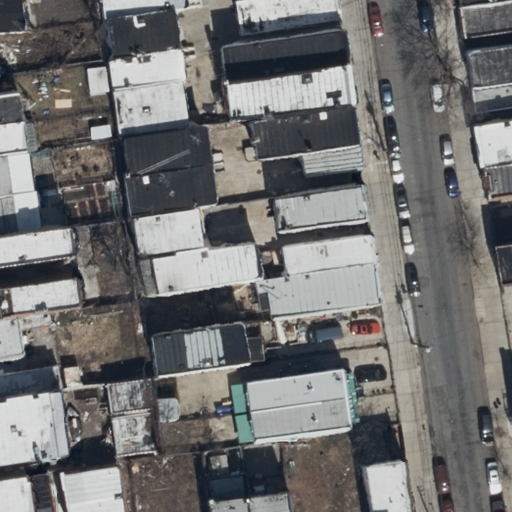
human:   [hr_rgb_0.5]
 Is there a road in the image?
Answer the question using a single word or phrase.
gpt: yes

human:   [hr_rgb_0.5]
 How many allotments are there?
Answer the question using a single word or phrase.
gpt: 0

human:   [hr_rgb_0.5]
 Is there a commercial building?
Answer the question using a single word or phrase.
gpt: no

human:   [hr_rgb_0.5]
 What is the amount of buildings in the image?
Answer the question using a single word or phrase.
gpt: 44

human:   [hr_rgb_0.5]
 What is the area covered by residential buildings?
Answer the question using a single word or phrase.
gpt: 5370m2

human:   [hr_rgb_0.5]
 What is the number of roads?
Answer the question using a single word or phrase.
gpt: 1

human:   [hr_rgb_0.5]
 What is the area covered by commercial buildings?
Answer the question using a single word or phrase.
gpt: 0m2

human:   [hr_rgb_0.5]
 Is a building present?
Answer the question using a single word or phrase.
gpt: yes

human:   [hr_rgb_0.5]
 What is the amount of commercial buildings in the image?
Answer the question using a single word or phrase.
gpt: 0

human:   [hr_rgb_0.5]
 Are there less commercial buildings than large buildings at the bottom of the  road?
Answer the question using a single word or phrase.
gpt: no

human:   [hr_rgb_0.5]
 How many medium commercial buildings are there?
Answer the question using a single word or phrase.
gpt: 0

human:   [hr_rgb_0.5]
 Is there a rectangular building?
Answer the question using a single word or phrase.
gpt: yes

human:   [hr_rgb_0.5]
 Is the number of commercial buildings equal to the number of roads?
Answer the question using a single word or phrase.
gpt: no

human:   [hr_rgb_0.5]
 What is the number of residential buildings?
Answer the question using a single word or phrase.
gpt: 43

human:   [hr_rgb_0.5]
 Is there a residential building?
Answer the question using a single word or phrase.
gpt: yes

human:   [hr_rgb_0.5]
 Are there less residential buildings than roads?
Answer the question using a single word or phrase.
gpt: no

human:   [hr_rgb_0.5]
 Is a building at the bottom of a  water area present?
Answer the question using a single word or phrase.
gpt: no

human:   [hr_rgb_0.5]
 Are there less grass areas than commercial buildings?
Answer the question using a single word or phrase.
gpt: no

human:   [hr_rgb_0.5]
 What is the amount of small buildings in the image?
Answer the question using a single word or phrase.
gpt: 13

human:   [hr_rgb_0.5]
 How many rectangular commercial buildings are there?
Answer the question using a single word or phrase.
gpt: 0

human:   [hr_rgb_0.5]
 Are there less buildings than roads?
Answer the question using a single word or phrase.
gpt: no

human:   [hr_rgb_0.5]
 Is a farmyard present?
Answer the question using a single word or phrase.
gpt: no

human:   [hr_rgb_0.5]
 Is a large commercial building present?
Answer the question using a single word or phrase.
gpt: no

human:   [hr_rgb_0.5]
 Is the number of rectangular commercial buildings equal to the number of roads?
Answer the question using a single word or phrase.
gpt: no

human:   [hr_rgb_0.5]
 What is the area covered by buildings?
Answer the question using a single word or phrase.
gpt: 5804m2

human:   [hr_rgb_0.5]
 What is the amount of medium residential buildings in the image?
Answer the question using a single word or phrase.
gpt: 30

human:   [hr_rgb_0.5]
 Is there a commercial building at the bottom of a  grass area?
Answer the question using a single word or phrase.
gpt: no

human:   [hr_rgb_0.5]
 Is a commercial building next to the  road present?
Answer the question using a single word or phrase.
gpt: no

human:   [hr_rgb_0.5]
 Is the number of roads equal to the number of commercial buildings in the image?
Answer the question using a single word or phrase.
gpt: no

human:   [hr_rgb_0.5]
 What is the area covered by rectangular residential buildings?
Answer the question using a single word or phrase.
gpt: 3725m2

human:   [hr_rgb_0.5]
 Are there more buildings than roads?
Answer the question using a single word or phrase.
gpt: yes

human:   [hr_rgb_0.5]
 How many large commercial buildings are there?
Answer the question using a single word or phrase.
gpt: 0

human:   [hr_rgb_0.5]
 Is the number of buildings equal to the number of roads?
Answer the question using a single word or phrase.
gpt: no

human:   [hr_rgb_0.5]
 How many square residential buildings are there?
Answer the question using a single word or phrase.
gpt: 0

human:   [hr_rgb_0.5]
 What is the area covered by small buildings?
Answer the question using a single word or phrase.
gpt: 857m2

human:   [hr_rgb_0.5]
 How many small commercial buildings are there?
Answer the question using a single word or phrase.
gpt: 0

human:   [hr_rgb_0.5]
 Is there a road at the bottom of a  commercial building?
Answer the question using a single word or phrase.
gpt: no

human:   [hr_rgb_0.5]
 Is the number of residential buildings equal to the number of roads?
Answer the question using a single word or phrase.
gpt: no

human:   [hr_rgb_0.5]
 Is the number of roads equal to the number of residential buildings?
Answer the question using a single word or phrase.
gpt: no

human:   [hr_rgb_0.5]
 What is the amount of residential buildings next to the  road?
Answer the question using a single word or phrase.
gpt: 43

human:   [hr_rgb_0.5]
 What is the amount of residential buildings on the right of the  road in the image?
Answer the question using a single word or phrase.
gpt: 7

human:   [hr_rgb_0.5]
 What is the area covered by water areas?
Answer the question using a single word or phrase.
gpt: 0m2

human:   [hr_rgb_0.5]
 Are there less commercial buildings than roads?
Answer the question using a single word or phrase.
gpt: yes

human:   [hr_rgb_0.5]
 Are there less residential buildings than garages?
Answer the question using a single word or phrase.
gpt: no

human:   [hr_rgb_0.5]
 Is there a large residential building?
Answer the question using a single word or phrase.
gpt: no

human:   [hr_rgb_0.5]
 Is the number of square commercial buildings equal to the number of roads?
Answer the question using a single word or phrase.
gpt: no

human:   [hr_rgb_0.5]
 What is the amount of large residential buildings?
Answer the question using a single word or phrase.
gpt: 0

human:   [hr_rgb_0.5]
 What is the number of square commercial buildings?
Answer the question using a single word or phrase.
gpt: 0

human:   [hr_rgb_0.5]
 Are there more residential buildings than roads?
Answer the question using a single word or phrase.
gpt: yes

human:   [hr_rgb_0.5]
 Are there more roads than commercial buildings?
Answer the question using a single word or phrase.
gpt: yes

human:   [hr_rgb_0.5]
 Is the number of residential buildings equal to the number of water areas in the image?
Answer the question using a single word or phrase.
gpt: no

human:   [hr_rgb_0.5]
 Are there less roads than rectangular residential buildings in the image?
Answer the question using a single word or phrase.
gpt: yes

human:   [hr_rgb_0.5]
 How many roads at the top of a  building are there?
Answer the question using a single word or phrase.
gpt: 1

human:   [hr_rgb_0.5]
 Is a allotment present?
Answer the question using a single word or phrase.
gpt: no

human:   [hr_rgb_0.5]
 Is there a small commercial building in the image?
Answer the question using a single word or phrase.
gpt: no

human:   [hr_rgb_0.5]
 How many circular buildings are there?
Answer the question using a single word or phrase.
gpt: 0

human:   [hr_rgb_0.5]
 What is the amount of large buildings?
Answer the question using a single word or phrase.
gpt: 0

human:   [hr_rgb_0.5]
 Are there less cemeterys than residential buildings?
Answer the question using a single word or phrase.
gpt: yes

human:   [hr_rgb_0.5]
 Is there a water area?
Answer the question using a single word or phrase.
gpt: no

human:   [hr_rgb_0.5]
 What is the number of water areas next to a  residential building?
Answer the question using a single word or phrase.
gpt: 0

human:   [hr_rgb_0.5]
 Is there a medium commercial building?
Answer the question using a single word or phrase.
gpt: no

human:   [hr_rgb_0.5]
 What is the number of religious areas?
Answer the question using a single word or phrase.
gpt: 0

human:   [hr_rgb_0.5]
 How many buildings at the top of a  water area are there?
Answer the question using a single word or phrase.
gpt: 0

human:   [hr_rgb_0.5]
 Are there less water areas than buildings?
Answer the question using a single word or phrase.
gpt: yes